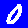
Digit: 0